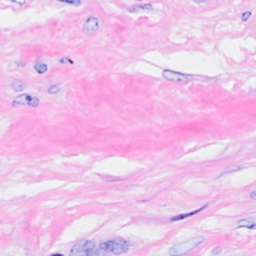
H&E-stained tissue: Breast